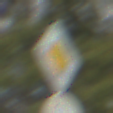
Verkehrszeichen: Vorfahrtsstrasse
Zusatzzeichen unten: Geschwindigkeit50
Umgebung: Outdoor, Suburban
Tageszeit: MorningAfternoon
Wetter: PartlyCloudy
Licht: Natural
Jahreszeit: NotSpecified
Kontrast: HighContrast